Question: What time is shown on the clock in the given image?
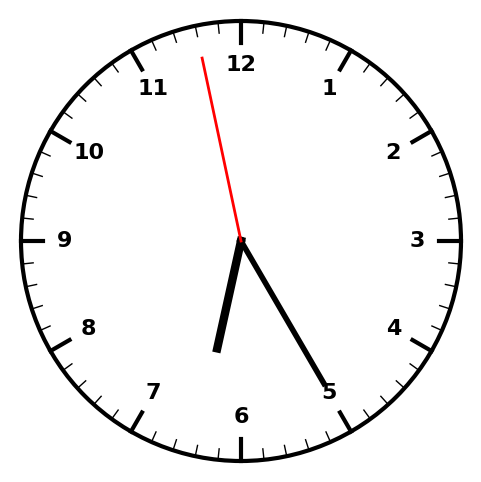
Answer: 06:24:58